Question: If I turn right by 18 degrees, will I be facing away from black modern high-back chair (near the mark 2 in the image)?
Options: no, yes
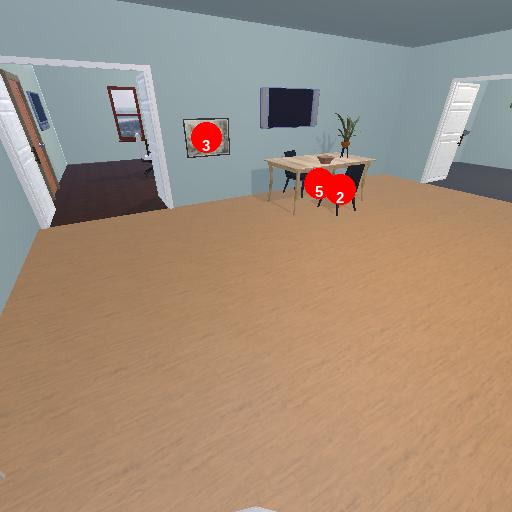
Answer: no